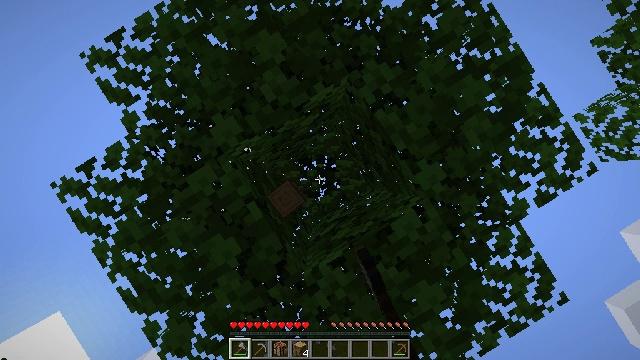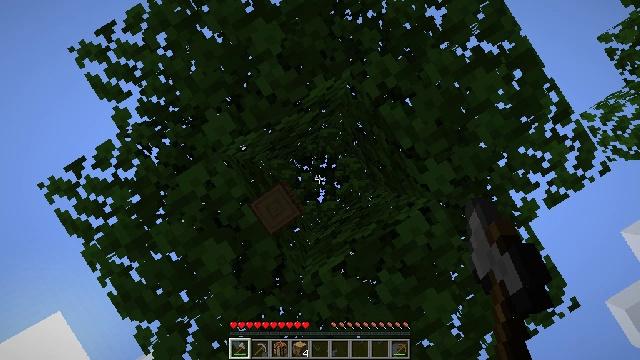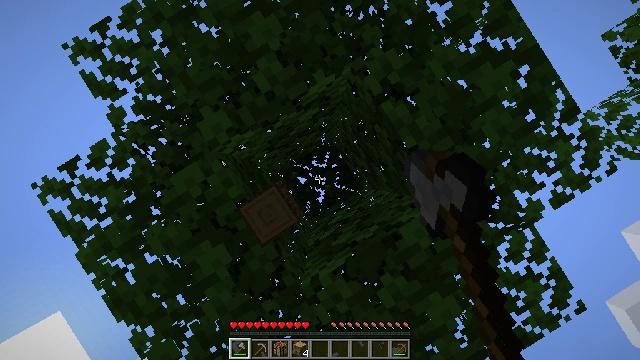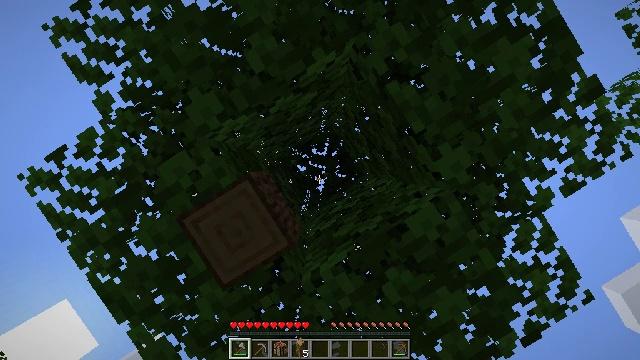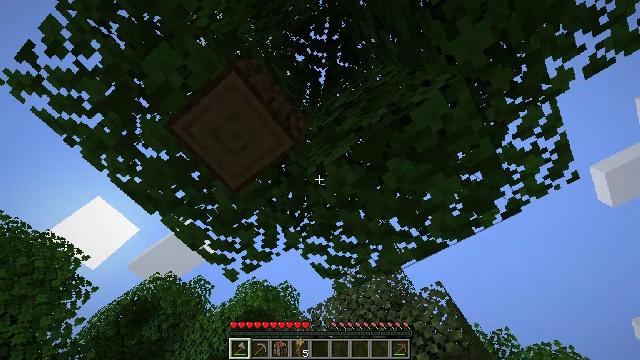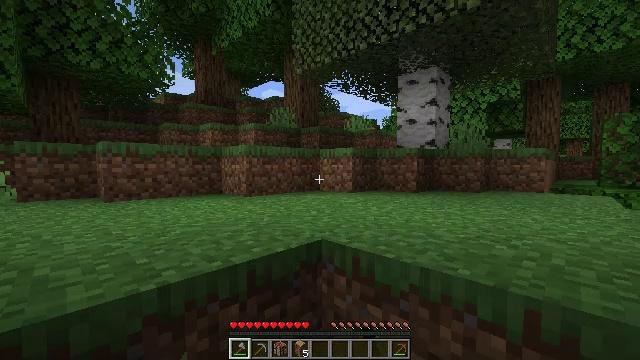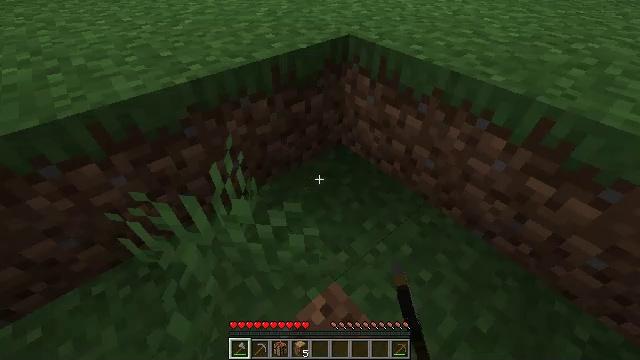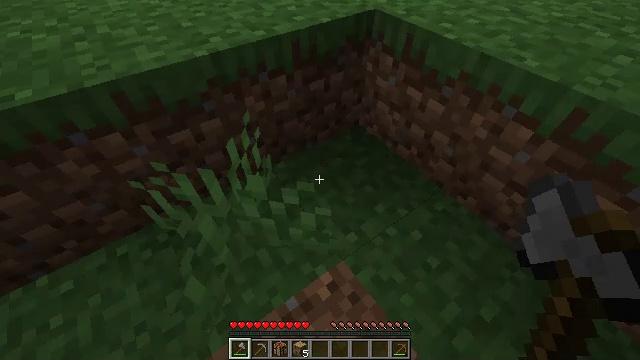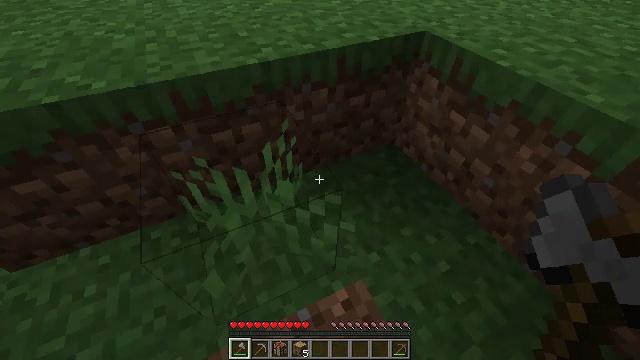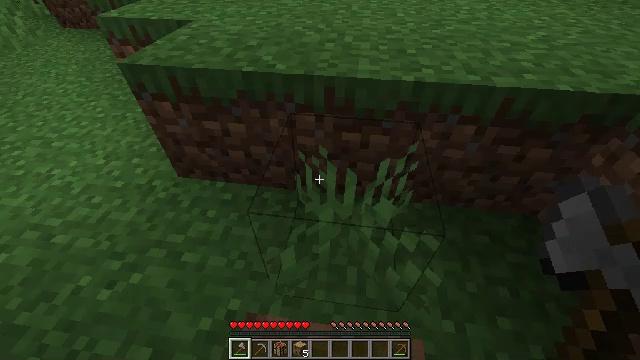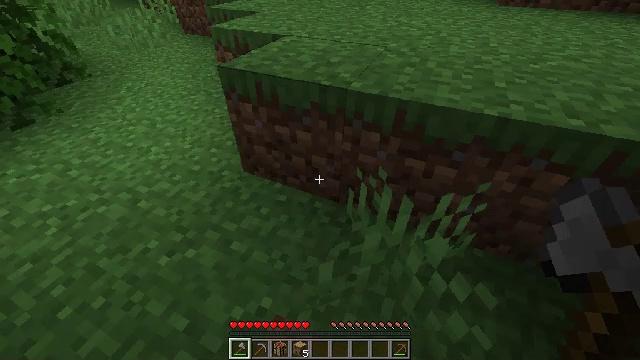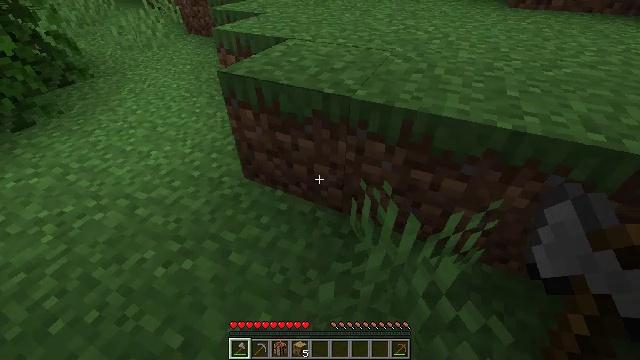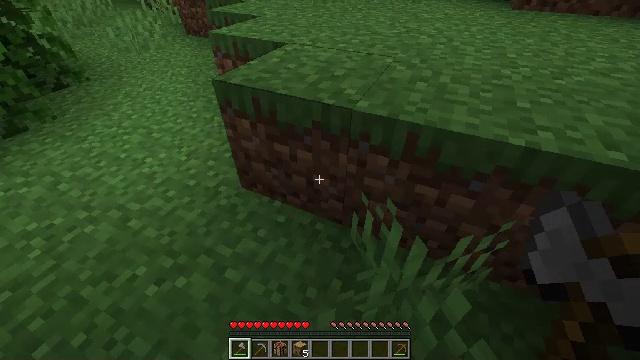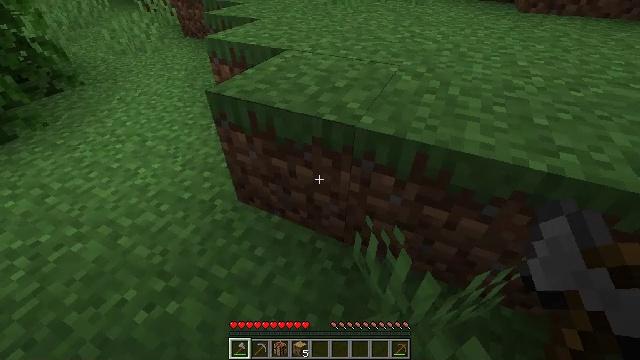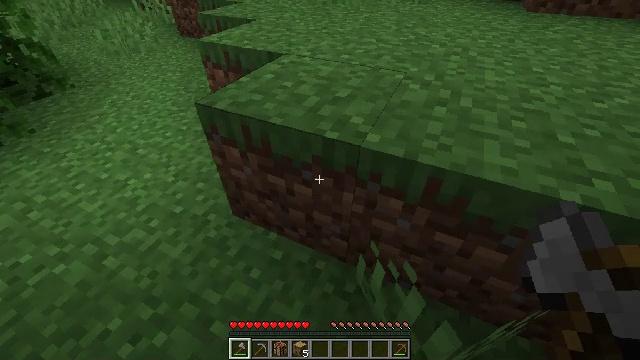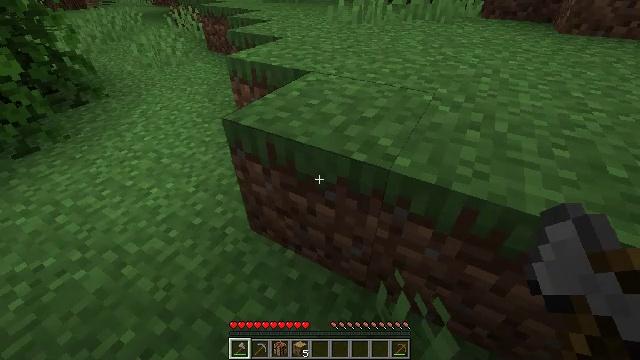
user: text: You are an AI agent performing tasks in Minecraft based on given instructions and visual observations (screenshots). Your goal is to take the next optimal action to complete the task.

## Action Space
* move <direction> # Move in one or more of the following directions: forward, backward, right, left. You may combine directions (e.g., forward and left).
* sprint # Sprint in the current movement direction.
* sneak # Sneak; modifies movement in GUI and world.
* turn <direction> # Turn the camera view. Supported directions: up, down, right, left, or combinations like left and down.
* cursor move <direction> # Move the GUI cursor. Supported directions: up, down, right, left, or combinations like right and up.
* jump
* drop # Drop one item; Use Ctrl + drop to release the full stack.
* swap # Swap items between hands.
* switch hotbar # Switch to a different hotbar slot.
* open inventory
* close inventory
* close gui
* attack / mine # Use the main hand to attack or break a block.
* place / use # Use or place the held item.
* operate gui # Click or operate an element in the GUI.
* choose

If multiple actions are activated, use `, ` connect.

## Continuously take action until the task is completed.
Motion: motion action
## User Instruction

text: Collect oak log for crafting.
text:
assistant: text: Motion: attack / mine
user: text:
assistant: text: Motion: attack / mine
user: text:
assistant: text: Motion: turn down, attack / mine
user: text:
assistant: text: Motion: turn left and down
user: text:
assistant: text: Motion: turn left and down
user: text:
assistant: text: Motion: turn left and down
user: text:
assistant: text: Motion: turn left and down
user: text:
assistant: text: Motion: turn left and up
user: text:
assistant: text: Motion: turn left and up
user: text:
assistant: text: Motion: turn left and up
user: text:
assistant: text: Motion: move forward
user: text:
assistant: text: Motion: move forward
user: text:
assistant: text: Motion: move forward
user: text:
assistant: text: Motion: no_op
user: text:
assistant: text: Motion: move forward and move left, turn left and up
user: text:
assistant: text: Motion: move forward and move left, turn left and up
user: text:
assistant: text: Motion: move forward and move left, turn left and up
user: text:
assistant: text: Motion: move forward and move left, turn left and up
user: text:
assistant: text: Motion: move forward and move left, turn up
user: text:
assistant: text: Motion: move forward and move left, turn right and up
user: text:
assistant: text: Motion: move forward, turn right and up
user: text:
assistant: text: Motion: move forward, turn right and up
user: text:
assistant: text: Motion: move forward, turn right and up
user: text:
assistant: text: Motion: move forward, turn right and up
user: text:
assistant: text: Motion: move forward, turn right
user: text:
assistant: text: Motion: move forward
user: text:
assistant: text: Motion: move forward
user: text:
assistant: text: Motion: move forward, turn right
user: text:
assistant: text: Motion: move forward, turn right and down
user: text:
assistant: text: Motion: move forward, turn right and down